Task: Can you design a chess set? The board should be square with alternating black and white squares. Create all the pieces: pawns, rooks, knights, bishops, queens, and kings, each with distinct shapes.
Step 3956:
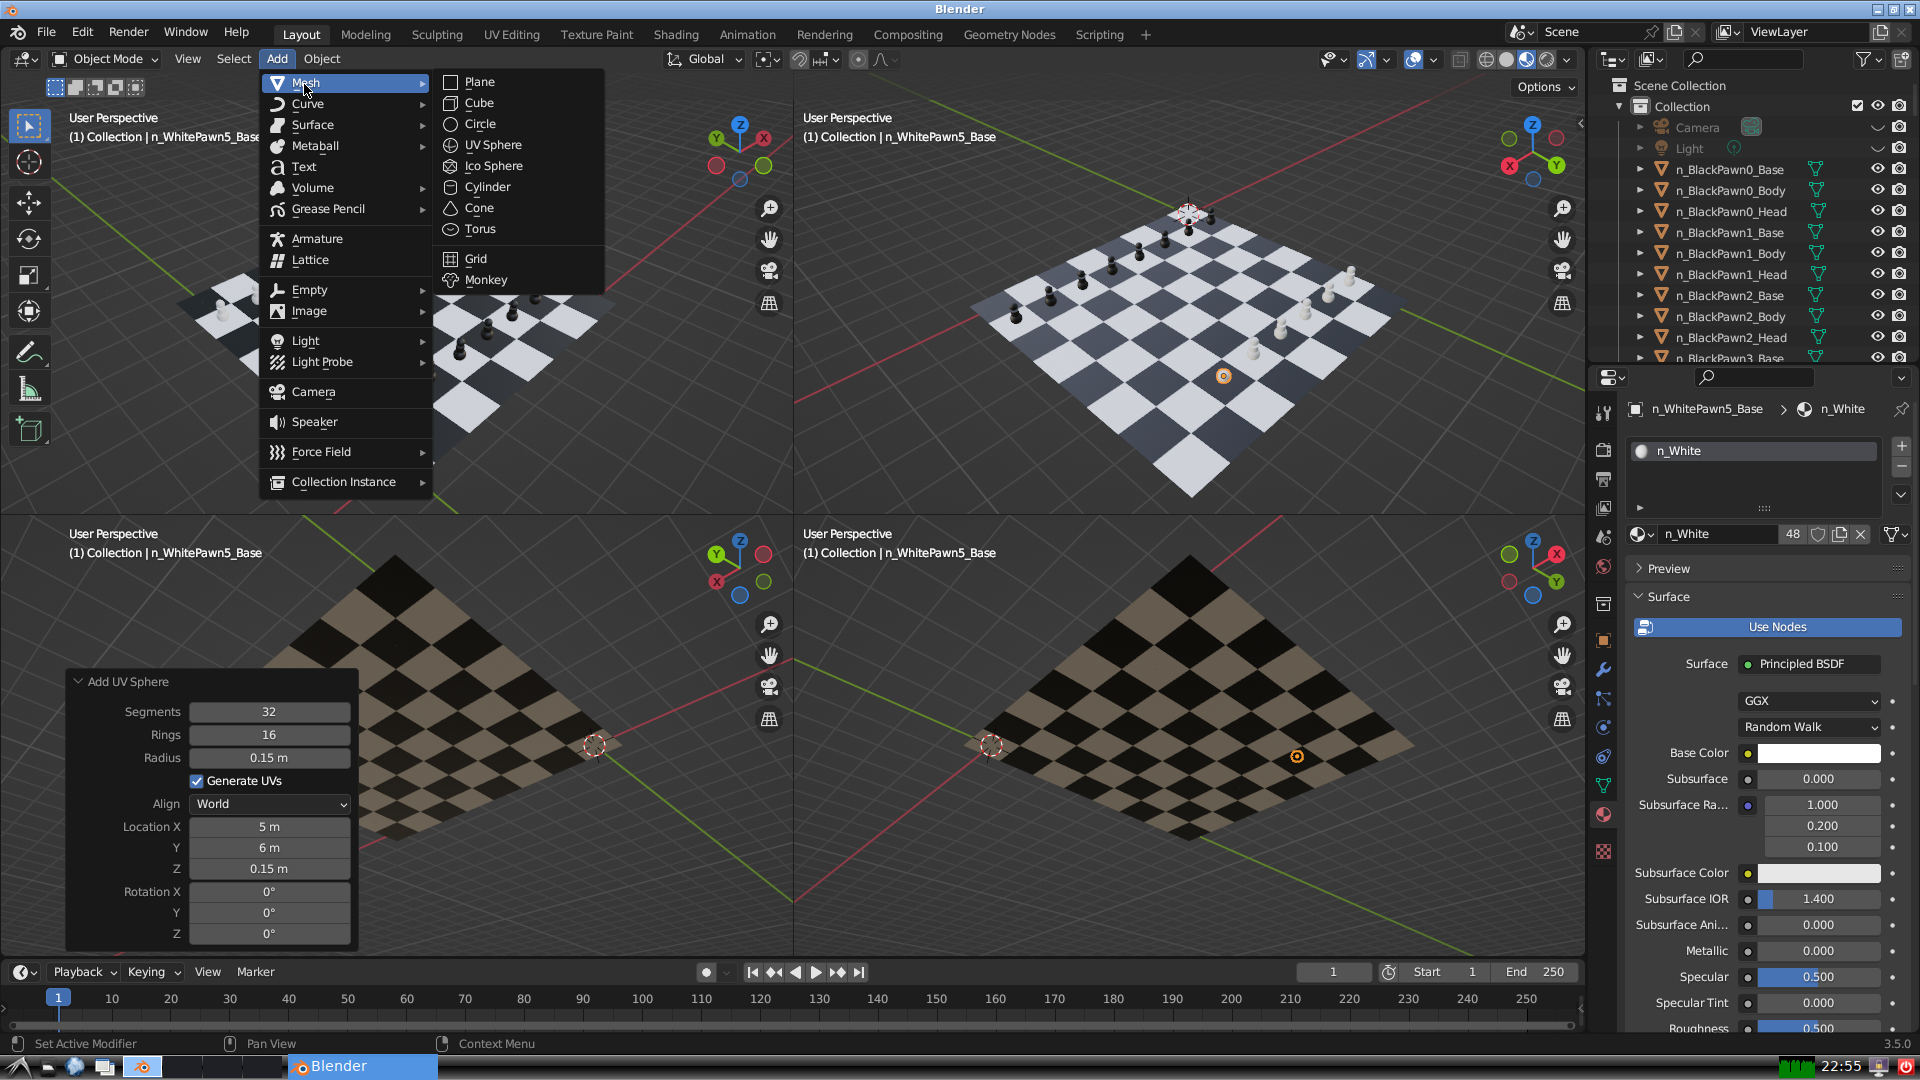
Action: {"mouse_move": [499, 187]}